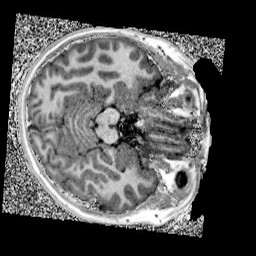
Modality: UNIT1
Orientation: axial
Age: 13
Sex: male
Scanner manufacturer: siemens
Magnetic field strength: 3 T
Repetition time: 4 s
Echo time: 0.00299 s